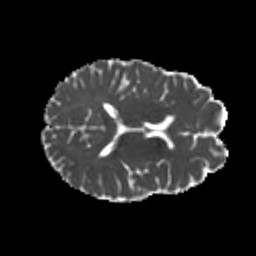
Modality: MD
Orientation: axial
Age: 20
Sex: female
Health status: healthy
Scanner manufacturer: philips
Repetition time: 7.39 s
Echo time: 0.08599 s